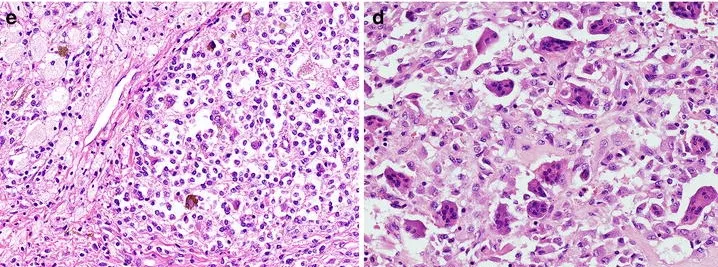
C, d On haematoxylin and eosin staining the lesion showed synovial-like mononuclear cells without cytologic atypia, admixed with multinucleate giant cells.
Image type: pathology (h&e)